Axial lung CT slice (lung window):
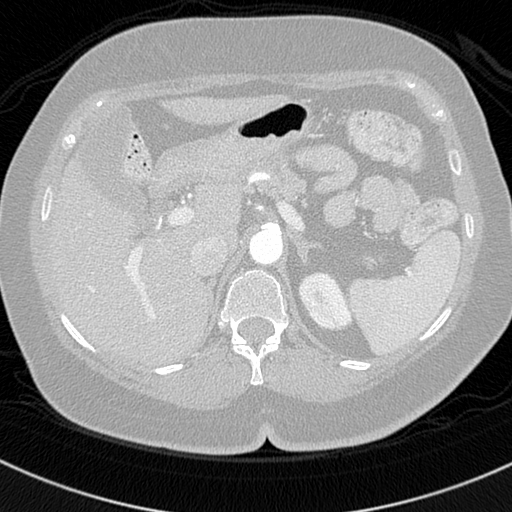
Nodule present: no